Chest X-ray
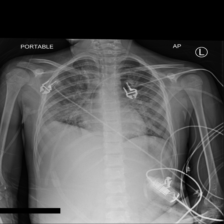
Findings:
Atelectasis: negative
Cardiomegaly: negative
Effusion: negative
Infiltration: negative
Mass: negative
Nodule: negative
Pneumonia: negative
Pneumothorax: negative
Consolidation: negative
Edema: positive
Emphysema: negative
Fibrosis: negative
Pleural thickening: negative
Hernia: negative